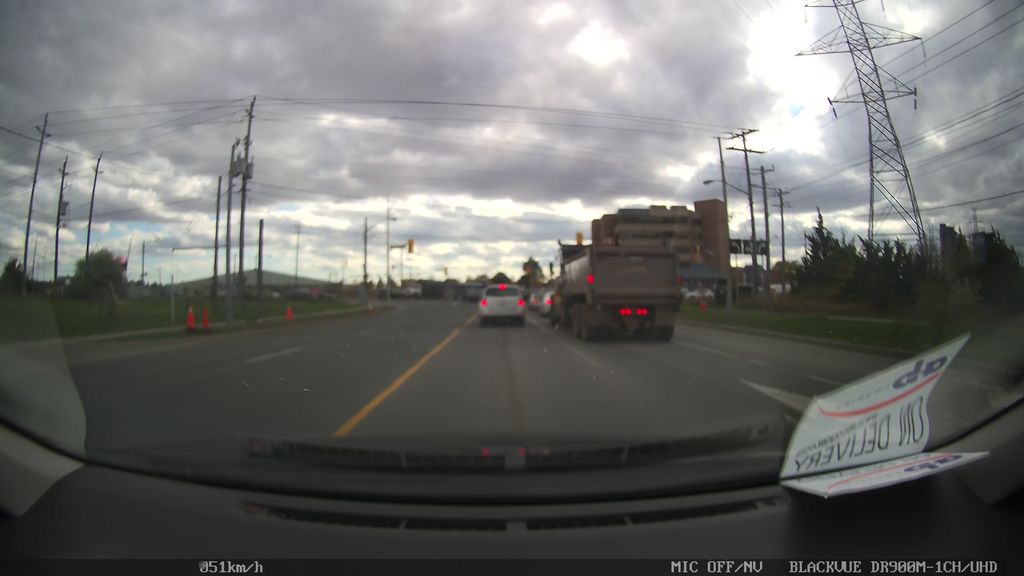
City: toronto